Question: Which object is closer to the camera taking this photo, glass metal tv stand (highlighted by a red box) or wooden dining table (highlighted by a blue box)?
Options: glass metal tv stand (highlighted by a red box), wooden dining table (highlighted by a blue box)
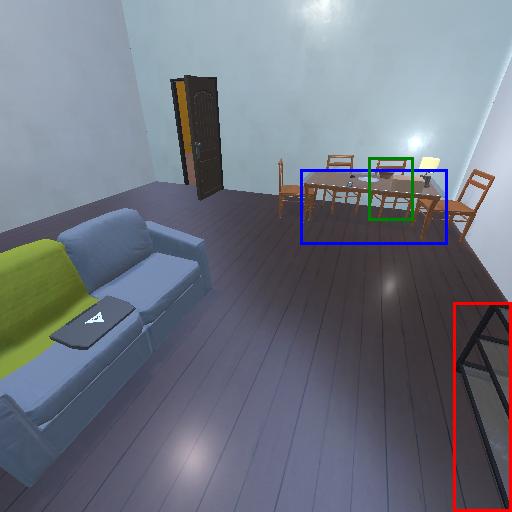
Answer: glass metal tv stand (highlighted by a red box)